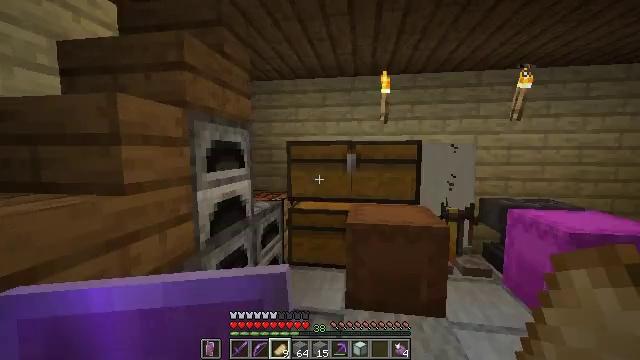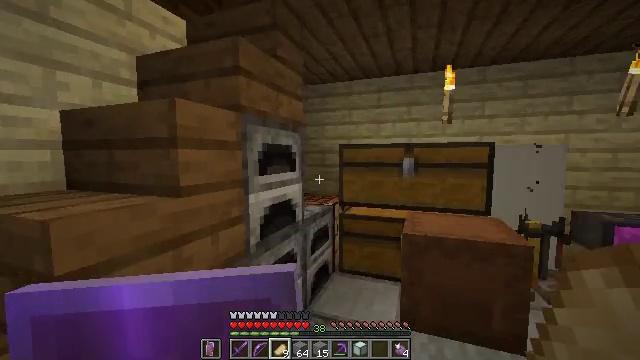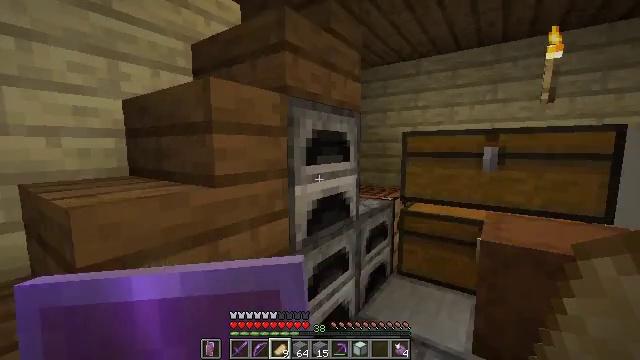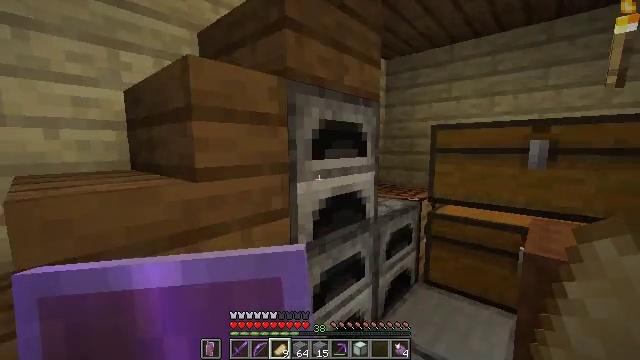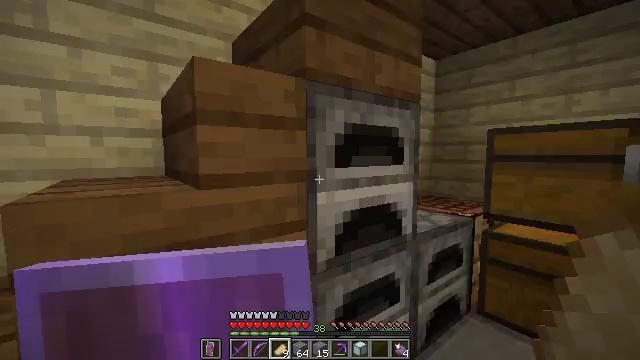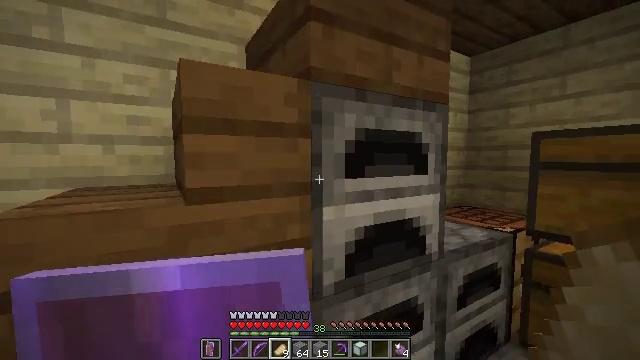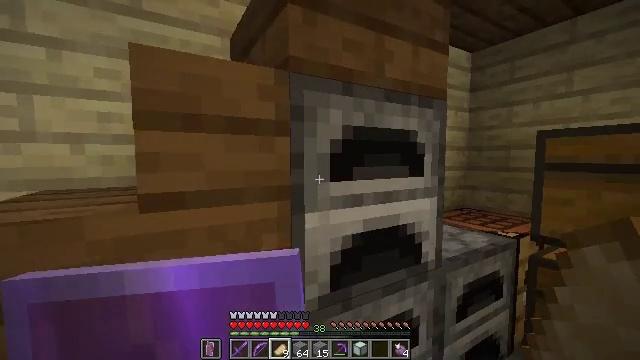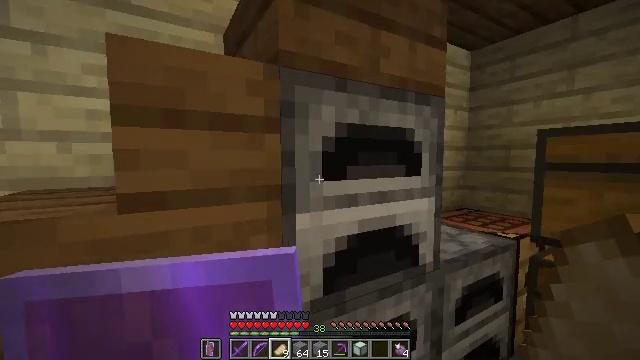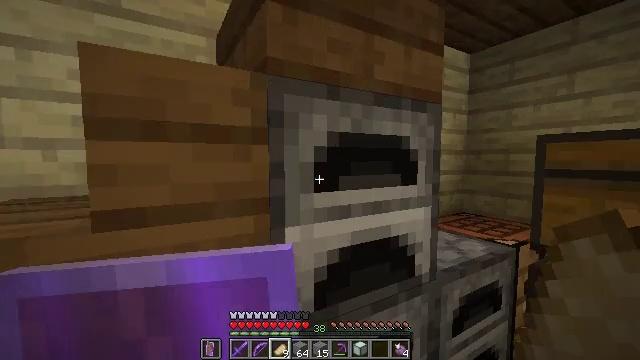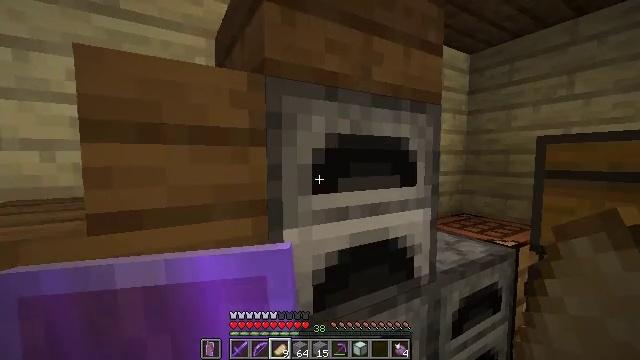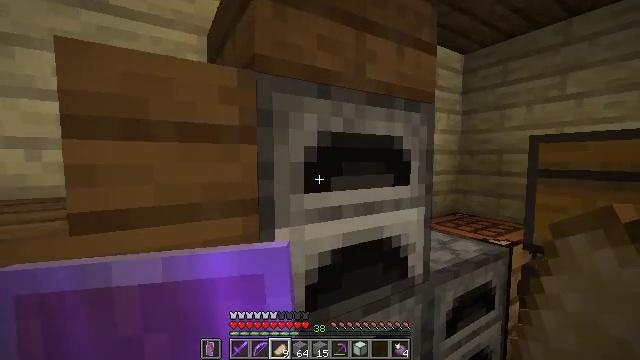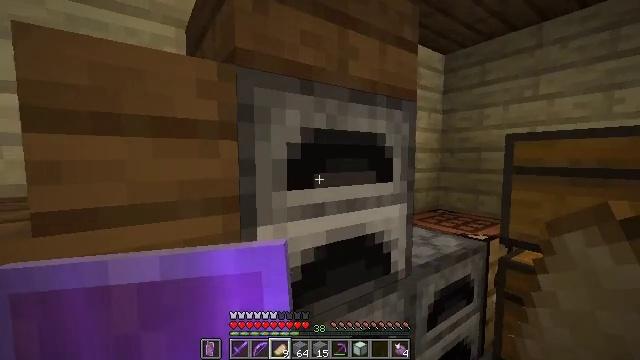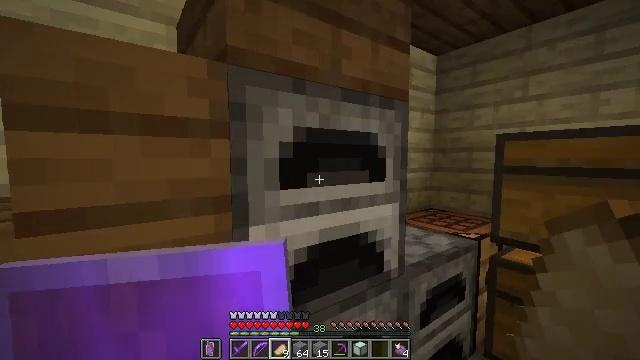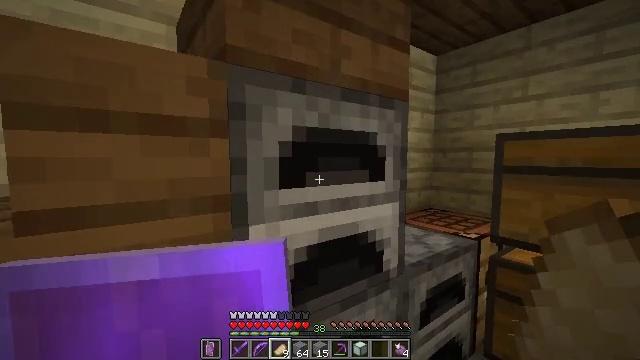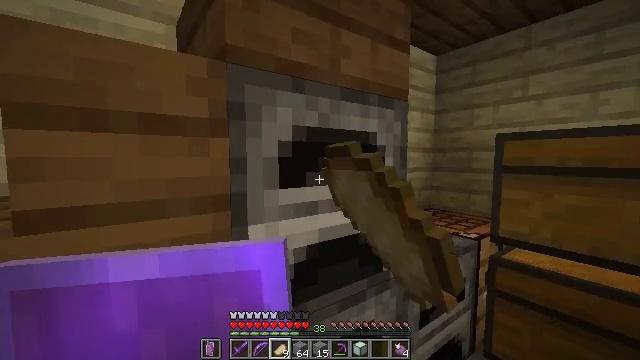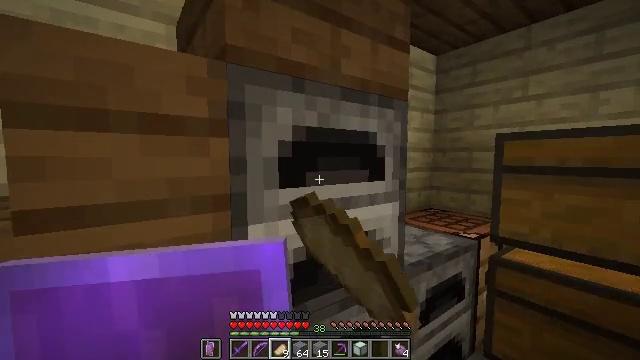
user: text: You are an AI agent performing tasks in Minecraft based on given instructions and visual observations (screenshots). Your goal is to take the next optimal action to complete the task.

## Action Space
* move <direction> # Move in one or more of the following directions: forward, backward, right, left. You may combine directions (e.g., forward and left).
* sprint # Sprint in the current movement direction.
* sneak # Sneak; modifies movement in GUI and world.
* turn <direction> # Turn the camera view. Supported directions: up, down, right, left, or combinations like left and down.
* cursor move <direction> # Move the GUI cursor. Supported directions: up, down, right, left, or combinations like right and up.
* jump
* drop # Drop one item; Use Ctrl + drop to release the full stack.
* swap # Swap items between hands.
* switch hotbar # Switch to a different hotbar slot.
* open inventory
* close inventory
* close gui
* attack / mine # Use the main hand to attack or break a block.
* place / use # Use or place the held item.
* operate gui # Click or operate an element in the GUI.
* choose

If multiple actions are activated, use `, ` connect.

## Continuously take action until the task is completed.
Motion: motion action
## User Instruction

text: craft item popped chorus fruit
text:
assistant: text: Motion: move forward, turn left
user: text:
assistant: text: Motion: move forward and move right, turn left and down
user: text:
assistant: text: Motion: move forward and move right, turn left
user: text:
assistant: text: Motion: move forward and move right, turn left and up
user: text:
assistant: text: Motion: move forward, turn left
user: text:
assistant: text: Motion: no_op
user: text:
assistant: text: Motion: no_op
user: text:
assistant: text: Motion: no_op
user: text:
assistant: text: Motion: no_op
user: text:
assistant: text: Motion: no_op
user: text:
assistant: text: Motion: turn right
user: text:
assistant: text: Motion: turn right
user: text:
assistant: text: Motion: use / place
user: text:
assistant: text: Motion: use / place
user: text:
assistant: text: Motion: use / place
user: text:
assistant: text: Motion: no_op
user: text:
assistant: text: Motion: no_op
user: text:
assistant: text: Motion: no_op
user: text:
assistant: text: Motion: no_op
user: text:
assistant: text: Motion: no_op
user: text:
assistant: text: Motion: no_op
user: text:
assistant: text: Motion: no_op
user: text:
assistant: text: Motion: no_op
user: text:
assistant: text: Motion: no_op
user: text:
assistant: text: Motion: no_op
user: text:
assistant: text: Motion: turn right and down
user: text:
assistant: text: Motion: turn right and down
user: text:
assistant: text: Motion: no_op
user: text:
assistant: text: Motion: turn right and down
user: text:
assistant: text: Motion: turn right and down